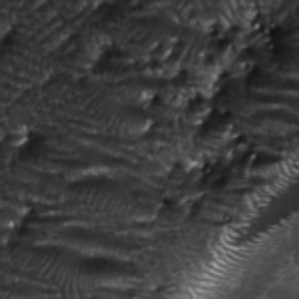
Label: frost